Question: I have this MySQL table:

Where I want to get count of each platform (windows, linux, mac, unknown).
'mac''unknown''0'
Conditions:
- -
How to sort in query to have order like in wanted output, and add zero if no platform in table?
'''
array (
'0' => array('name' => 'windows', 'num' => 3),
'1' => array('name' => 'linux', 'num' => 3),
'2' => array('name' => 'mac', 'num' => 0),
'3' => array('name' => 'unknown', 'num' => 0)
);
'''
'''
function get_platforms() {
$query = "
SELECT platform, COUNT(platform) AS num
FROM stats
GROUP BY platform
ORDER BY platform ASC
";
$select = mysqli_query($this->c, $query);
while ($row = mysqli_fetch_array($select)) {
$data[] = array(
'name' => $row['platform'],
'num' => $row['num']
);
}
return $data;
}
'''
'''
array (
'0' => array ('name' => 'linux', 'num' => 3)
'1' => array ('name' => 'windows', 'num' => 3)
);
'''
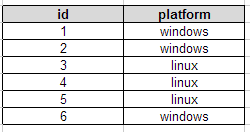
Answer: Because you don't have any mac or unknown data in your database, you will not get any result to this platform, not even 0. What you can do is to have a preconfigured array with the platforms you are expecting to get:
'''
$data = array(
'windows' => 0,
'linux' => 0,
'mac' => 0,
'unknown' => 0
)
'''
Now in your 'get_platforms' function do this:
'''
function get_platforms() {
$query = "
SELECT platform, COUNT(platform) AS num
FROM stats
GROUP BY platform
ORDER BY platform ASC
";
$select = mysqli_query($this->c, $query);
while ($row = mysqli_fetch_array($select)) {
$data[$row['platform']] = $row['num'];
}
return $data;
}
'''
you will end up with this:
'''
$data = array(
'windows' => 3,
'linux' => 3,
'mac' => 0,
'unknown' => 0
)
'''
And then you can reformat the data in the way that you want. For example you can do this:
'''
$result = array();
foreach($data as $platform => $count){
$result[] = array('name' => $platform, 'count' => $count);
}
'''
And you will end up with the result in the same format you're asking.